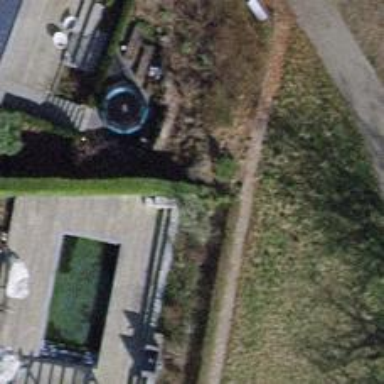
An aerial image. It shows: Hedge barrier.